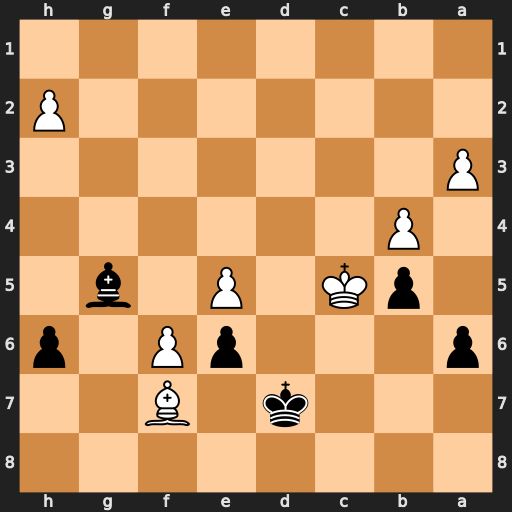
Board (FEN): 8/3k1B2/p3pP1p/1pK1P1b1/1P6/P7/7P/8
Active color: b
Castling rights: -
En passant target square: -
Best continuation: Be3#